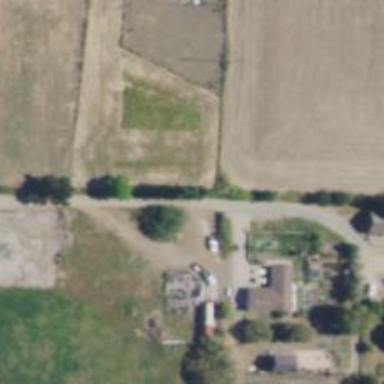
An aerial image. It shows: Driveway.